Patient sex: F
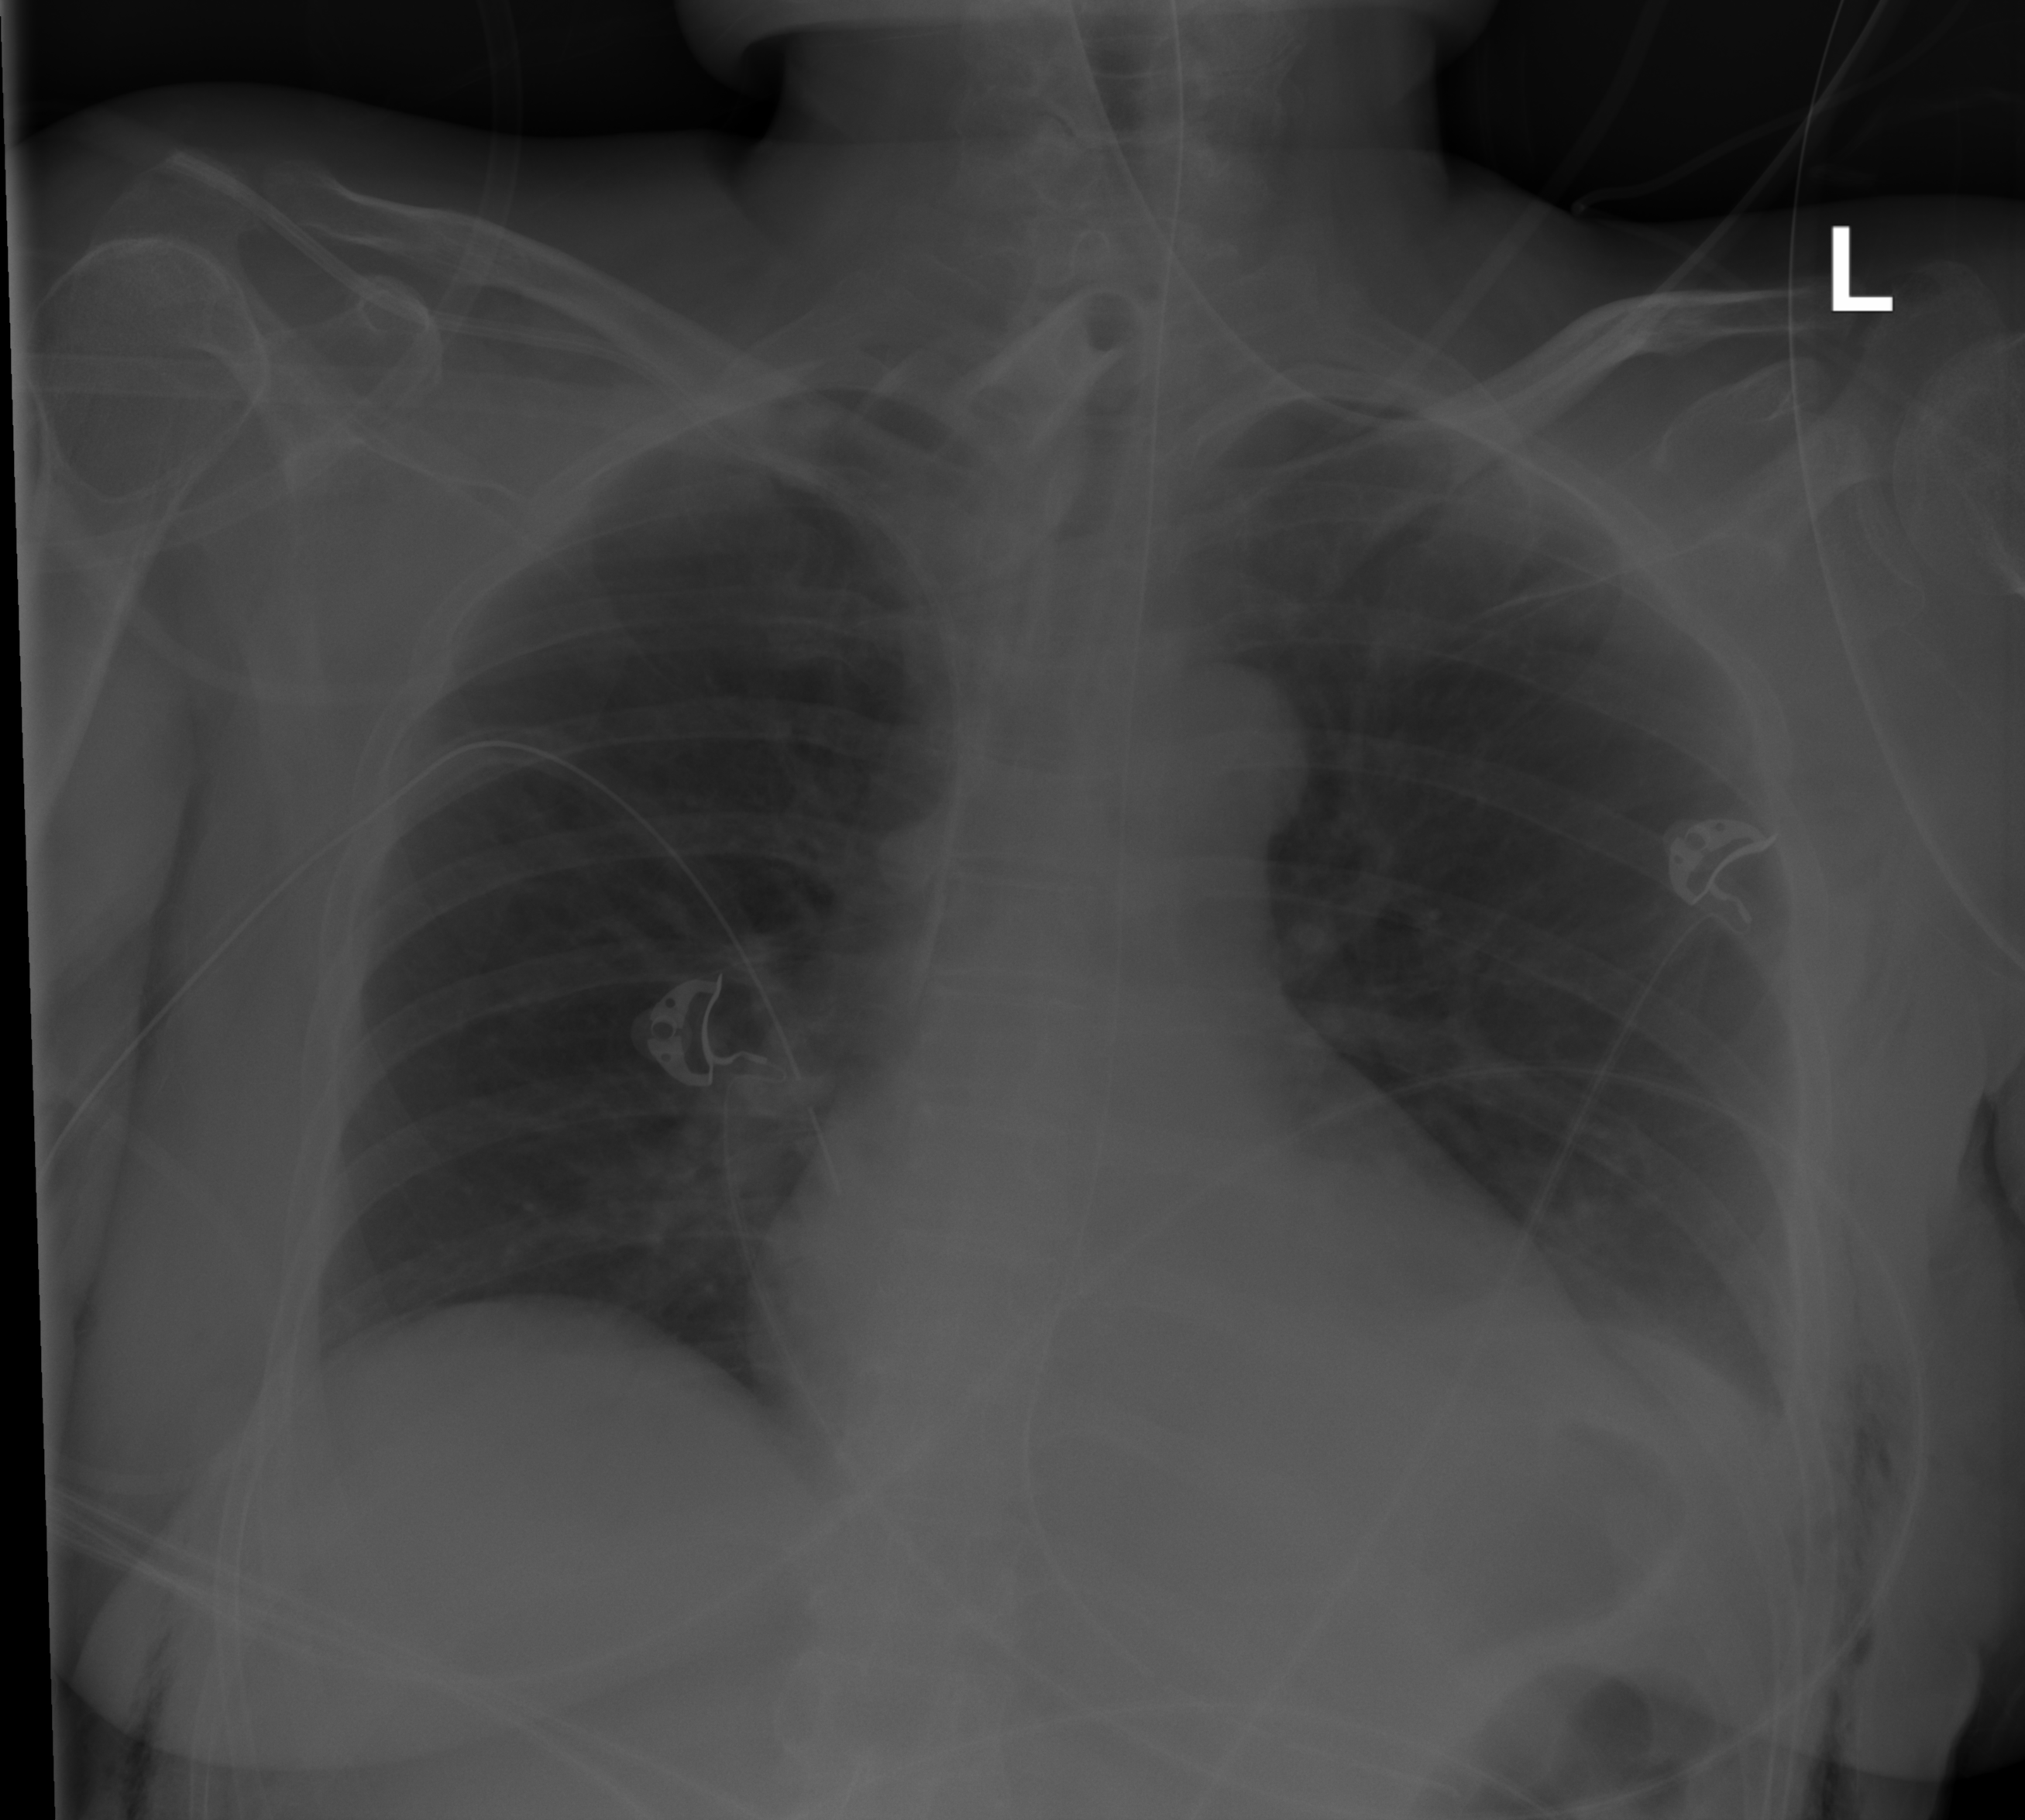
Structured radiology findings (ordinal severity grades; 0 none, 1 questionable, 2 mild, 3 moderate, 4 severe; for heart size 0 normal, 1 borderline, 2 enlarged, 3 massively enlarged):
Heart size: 0
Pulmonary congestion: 0
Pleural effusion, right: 0
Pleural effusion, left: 2
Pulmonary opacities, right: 0
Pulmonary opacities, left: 1
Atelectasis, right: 0
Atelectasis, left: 2